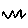
Label: zigzag